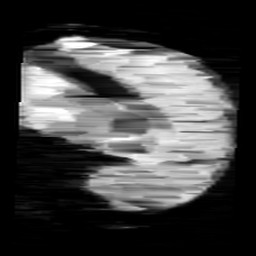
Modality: minIP
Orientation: sagittal
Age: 9
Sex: male
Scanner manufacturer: siemens
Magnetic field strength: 3 T
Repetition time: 0.027 s
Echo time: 0.02 s